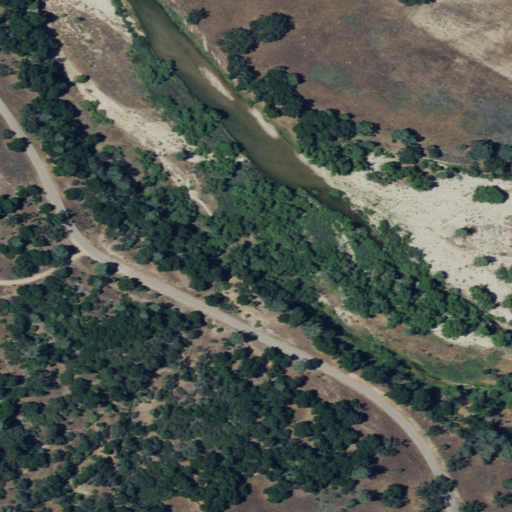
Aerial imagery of valley in California named China Gulch containing grassland, woody wetlands, open development, herbaceous wetlands, shrub, open water, mixed forest, and low intensity development